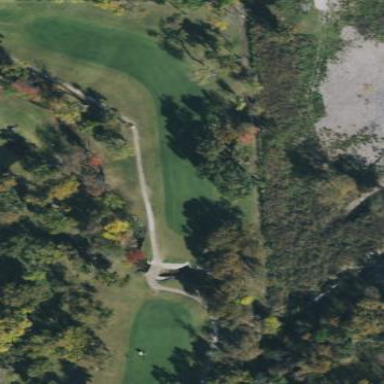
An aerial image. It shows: Rough area in golf course.